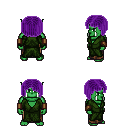
a pixel art fantasy rpg character, male body template, orc, green skin, green robe, robe skirt, purple pageboy hairstyle, leather bracers, four views (front, back, left, right), 2x2 character sprite sheet, small pixel art, hard edges, no anti-aliasing